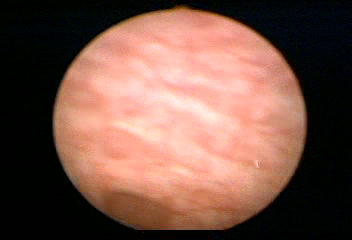
Modality: WLC
Class: Normal mucosa
Bladder cancer association: No